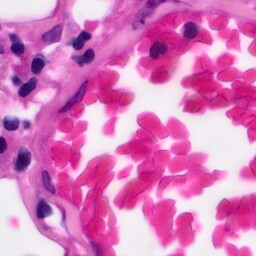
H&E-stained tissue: Pancreatic